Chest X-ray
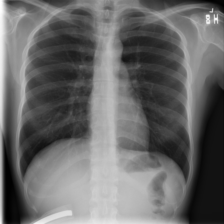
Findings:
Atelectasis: negative
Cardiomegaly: negative
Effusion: negative
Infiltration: negative
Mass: negative
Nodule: negative
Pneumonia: negative
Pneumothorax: negative
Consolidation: negative
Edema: negative
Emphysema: negative
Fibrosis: negative
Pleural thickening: negative
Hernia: negative